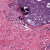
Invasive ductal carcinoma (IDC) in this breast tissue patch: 0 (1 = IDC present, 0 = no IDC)